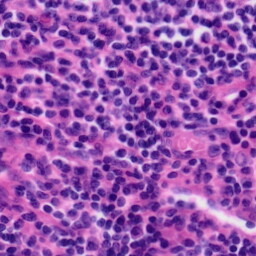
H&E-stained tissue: Tonsil